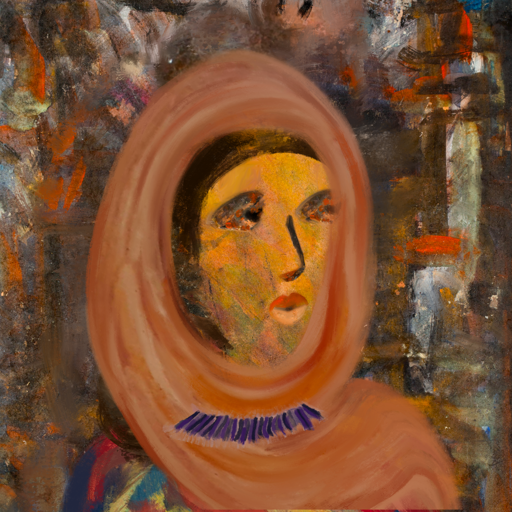
Background: GypsyQueen, Head And Neck Side: Gypsy_Mother, Face Side: Gypsy_Queen, Bust: Mother_And_Son_Son, Hair Side: Gypsy_Queen, Head Accessory: Pious_Lady_Scarf, Second Necklace: Blank, Necklace: HillGirl, Baby: Blank